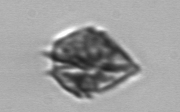
Label: Protoperidinium